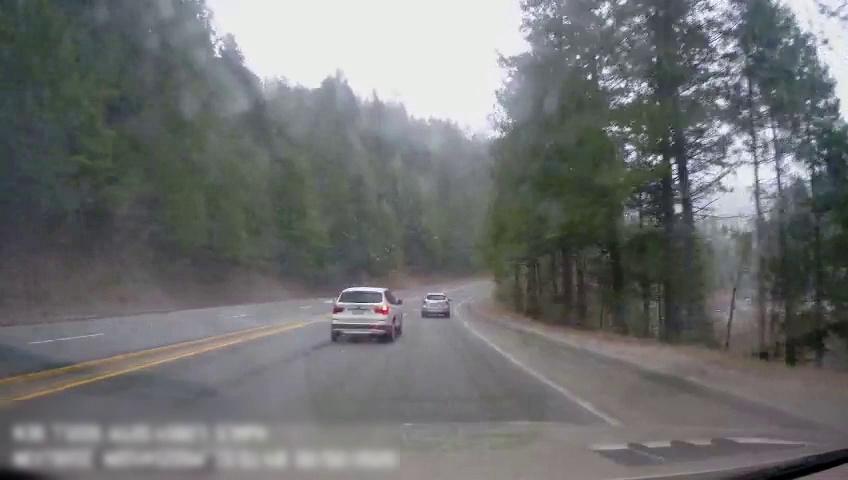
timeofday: Day
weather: Cloudy
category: Drivable Space
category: Vehicles | SUV
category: Vehicles | SUV
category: Lanes | Current Lane
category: Lanes | Current Lane
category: Lanes | Opposite Lane
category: Lanes | Alternate Lane
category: Lanes | Alternate Lane
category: Lanes | Alternate Lane
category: Lanes | Opposite Lane